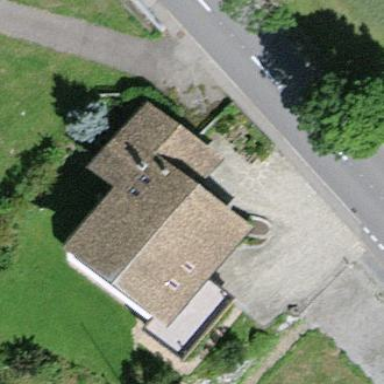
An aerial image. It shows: Simple house.